Question:
I'm guessing I want to use some version of the Azure Service Bus in front of all the server side processing (Scrubbing, Augmenting, Social Profiles and Email Notifications).
The documentation on the Azure Service Bus is extremely cryptic to me and I'm hoping someone can help me out.
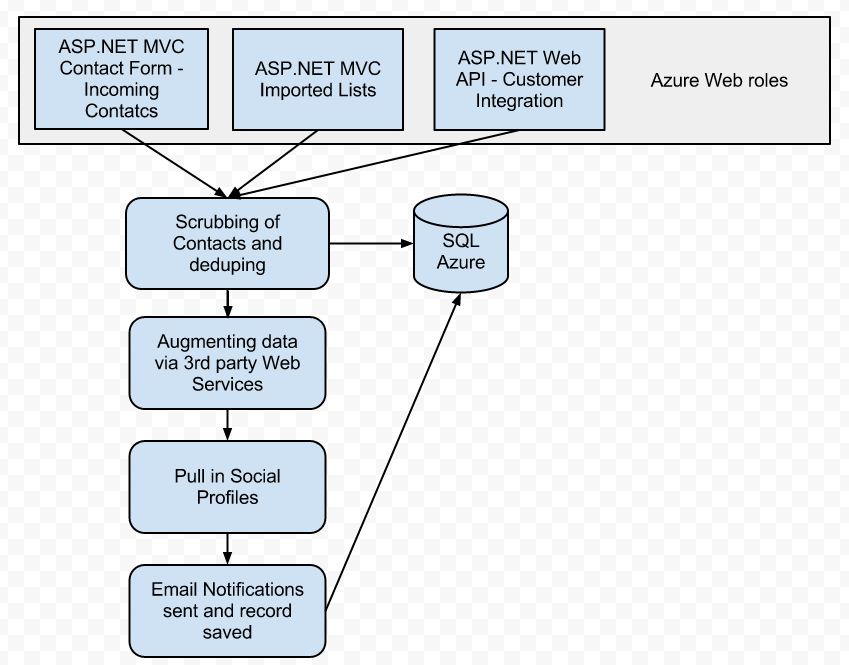
Answer: Moving all that processing out of your web roles is definitely a good idea. Service Bus queues would certainly work. Another options would be using <URL> instead. You may find them easier to understand, as they're a relatively straightfoward implementation of queuing concepts over HTTP and the .NET client libraries are pretty good. I believe they tend to be cheaper as well.
There are a lot of ways to break up that background processing as well. You could:
1. Use your web roles as workers, by spinning up worker threads in the WebRole.Run() method to do the work.
2. Have a single worker that does all the stages in a row.
3. Have a single worker that does all the stages separately, with another queue in between each stage.
4. Have multiple workers, or even multiple workers per stage.
Depending on how resource intensive the work is and how quickly it needs to be done, one approach may be better than the others. More intensive processing would tend to lead you further down that list.